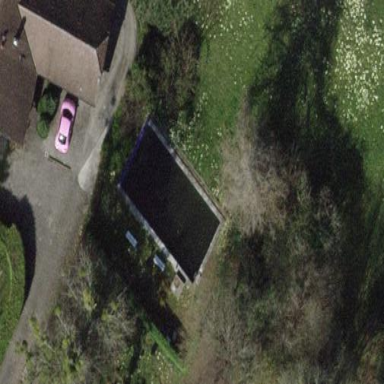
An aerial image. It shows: Swimming pool located in leisure land.